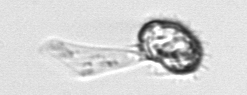
Label: Protoperidinium